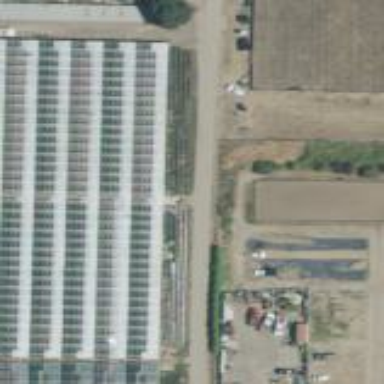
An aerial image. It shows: Greenhouse.